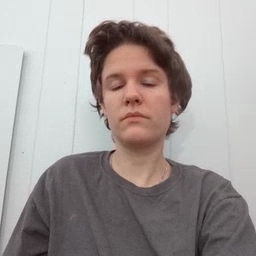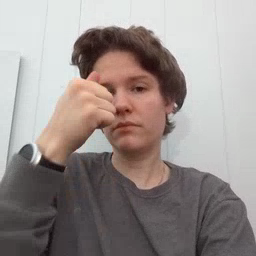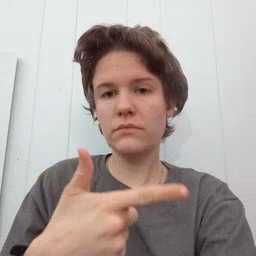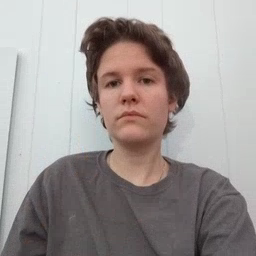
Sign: brother